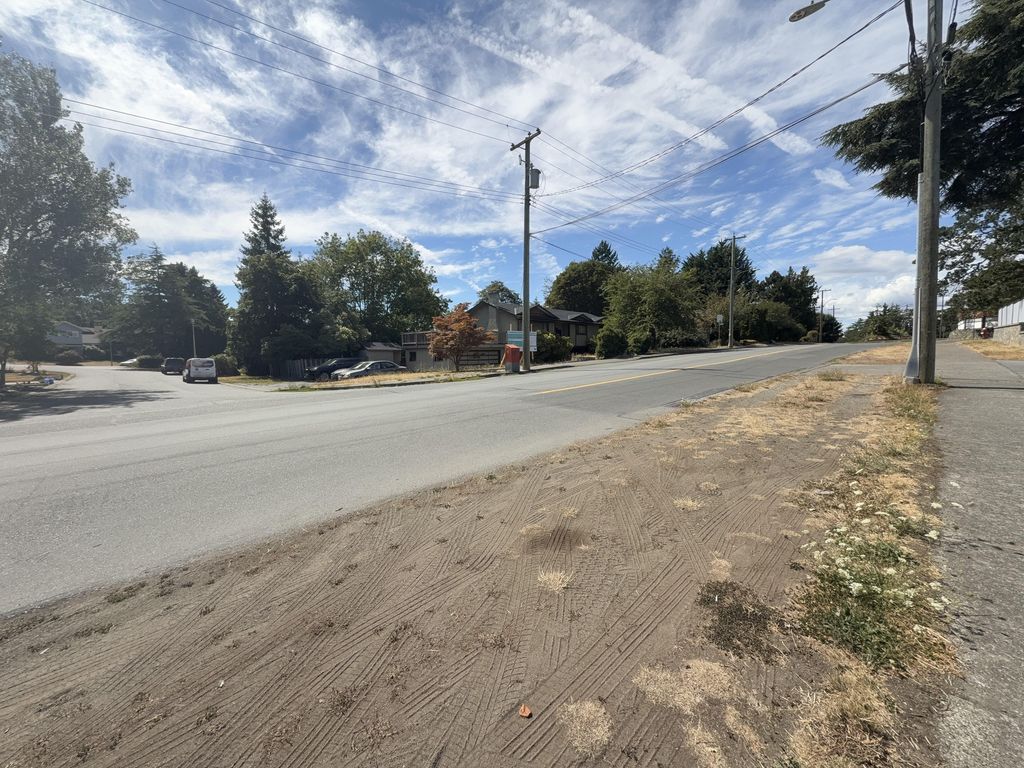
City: victoria